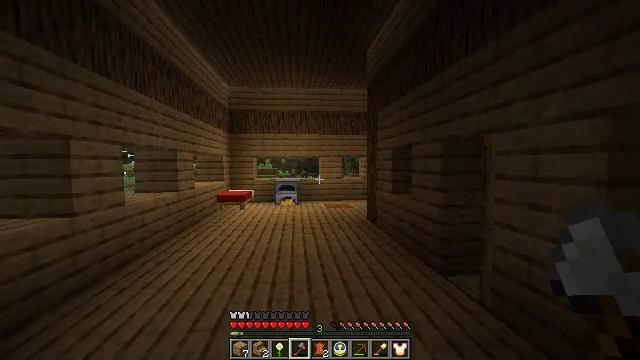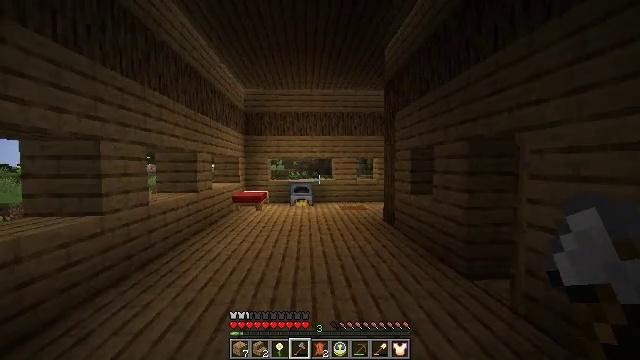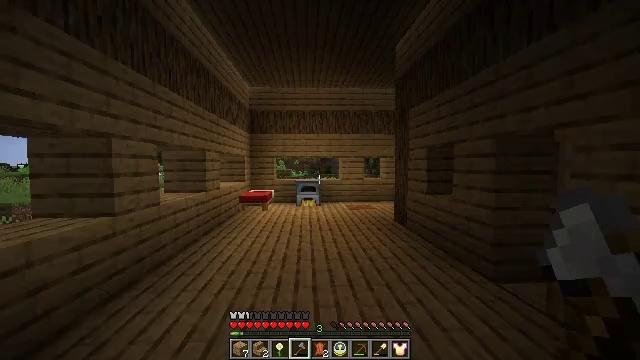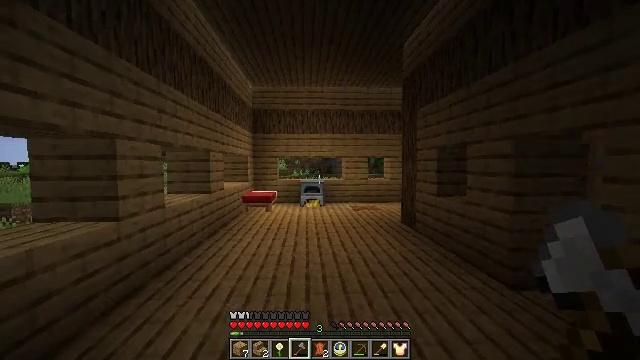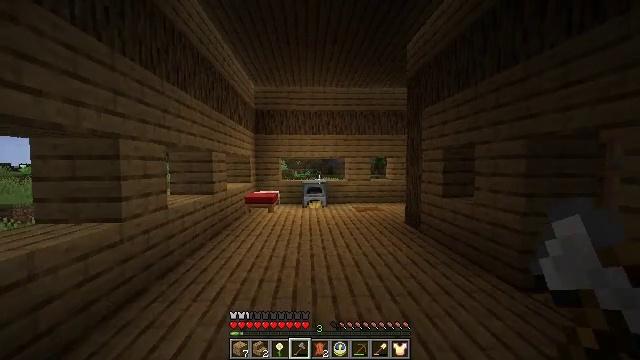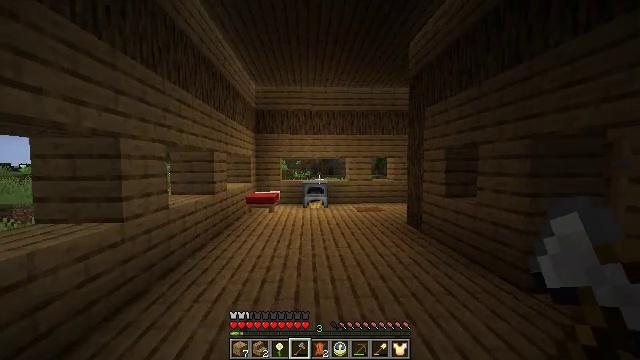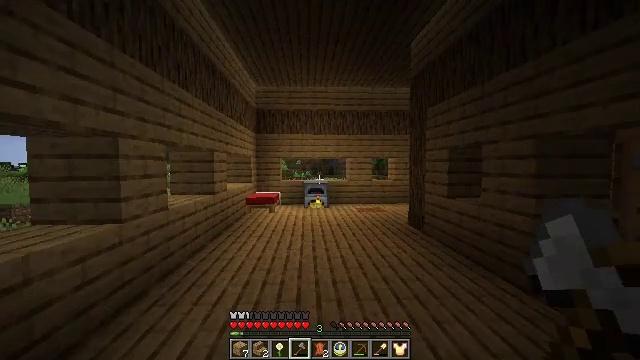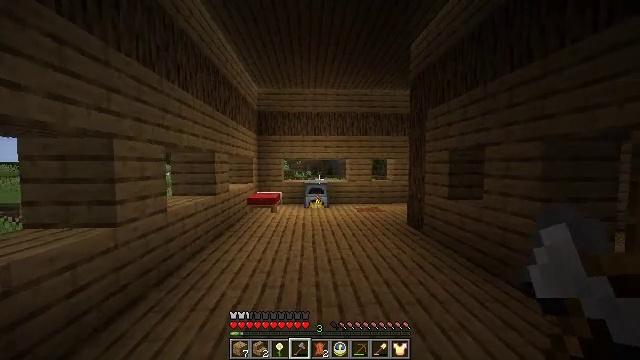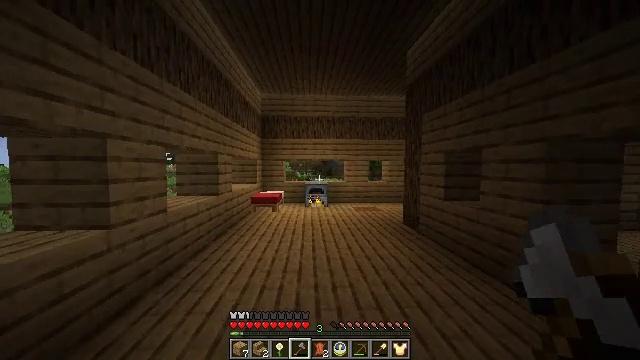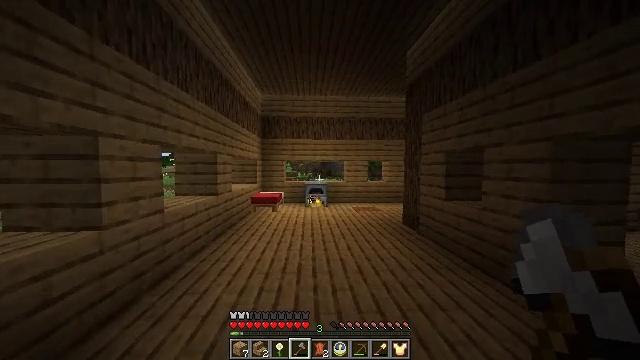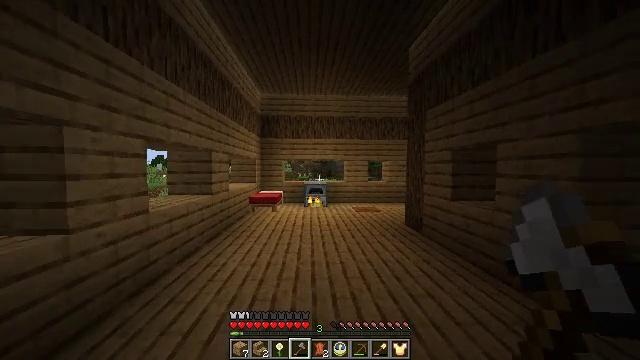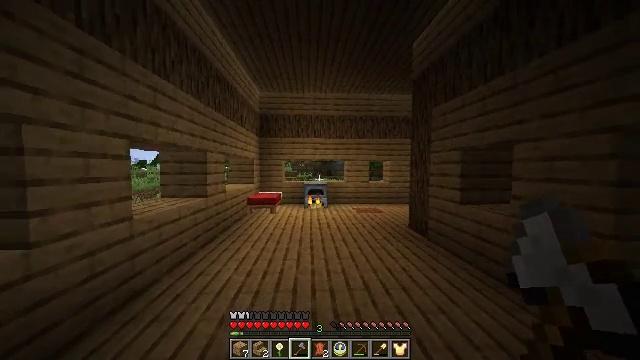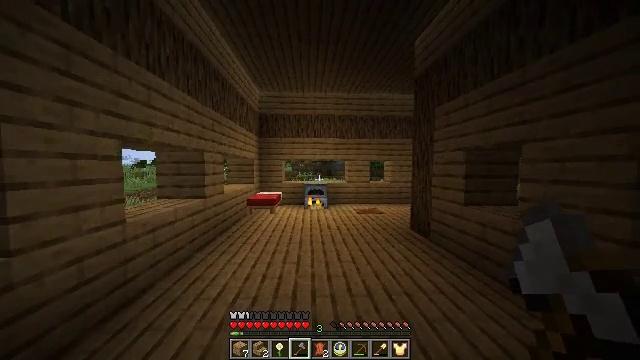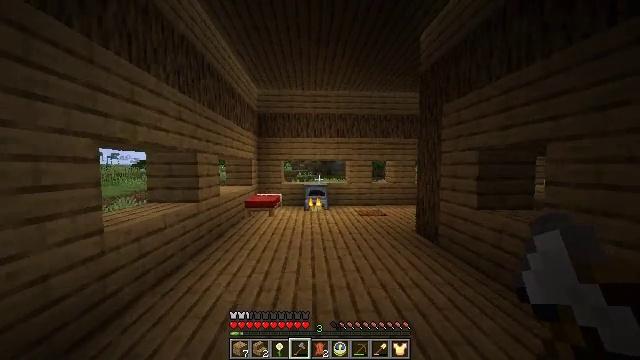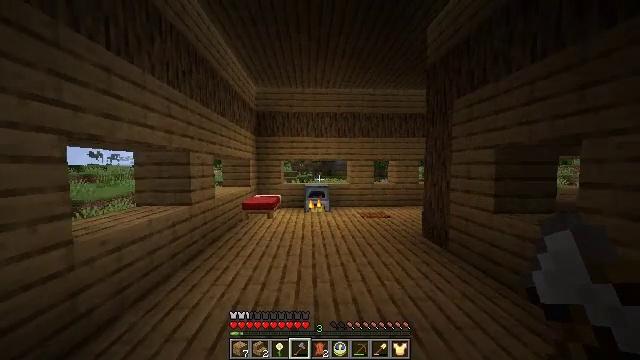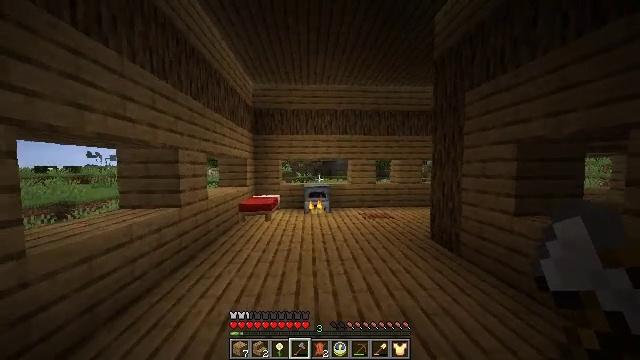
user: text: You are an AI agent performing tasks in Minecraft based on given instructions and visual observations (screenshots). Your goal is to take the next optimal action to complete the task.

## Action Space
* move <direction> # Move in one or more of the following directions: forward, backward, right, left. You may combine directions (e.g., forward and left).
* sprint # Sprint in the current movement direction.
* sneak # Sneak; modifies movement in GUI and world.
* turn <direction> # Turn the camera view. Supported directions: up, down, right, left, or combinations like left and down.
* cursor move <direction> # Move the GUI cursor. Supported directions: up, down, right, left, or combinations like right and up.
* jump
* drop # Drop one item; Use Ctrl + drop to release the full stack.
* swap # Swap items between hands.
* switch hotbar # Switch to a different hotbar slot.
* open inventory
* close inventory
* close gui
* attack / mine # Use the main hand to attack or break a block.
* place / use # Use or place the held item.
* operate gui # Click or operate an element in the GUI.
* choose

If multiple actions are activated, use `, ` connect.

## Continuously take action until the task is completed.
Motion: motion action
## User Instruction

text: Use the crafting menu to make oak stairs.
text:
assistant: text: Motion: move forward and move left, turn left
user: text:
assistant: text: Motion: move forward and move left
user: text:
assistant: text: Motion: move forward and move left
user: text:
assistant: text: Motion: no_op
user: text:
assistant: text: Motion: no_op
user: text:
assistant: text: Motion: move forward
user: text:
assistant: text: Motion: move forward
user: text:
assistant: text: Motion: move forward
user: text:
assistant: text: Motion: move forward
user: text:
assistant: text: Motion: move forward
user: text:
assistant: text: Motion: move forward
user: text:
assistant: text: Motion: move forward
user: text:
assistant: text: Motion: move forward
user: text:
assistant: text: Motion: move forward
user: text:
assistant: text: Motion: move forward
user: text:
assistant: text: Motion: move forward and move left, turn right and down
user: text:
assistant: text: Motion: move forward and move left, turn right and down
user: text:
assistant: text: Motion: move forward and move left, turn right
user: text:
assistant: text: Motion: move forward and move left, turn right
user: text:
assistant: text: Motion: move forward and move left, turn right and down
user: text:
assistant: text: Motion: move forward and move left, turn right
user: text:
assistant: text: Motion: move forward, turn right
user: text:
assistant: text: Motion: move forward
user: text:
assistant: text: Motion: move forward
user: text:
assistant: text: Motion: move forward, turn up
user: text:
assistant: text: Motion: move forward and move left, turn up
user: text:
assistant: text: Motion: move forward and move left
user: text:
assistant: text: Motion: move forward and move left
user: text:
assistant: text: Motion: move forward and move left
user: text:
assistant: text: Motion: move forward and move left